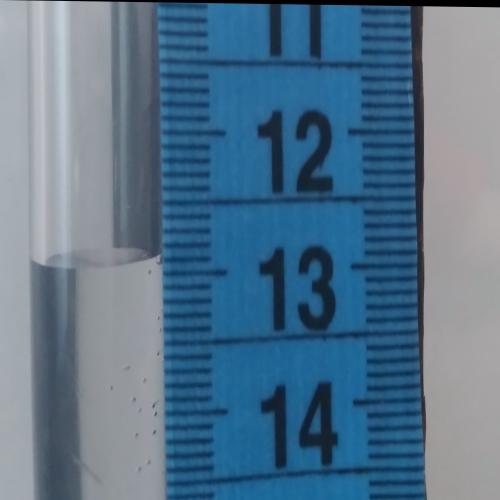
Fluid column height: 12.9 cm